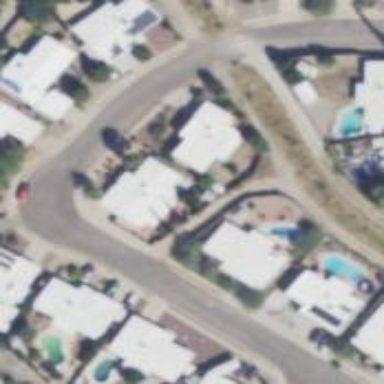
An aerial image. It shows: Alleyway designated as service road.